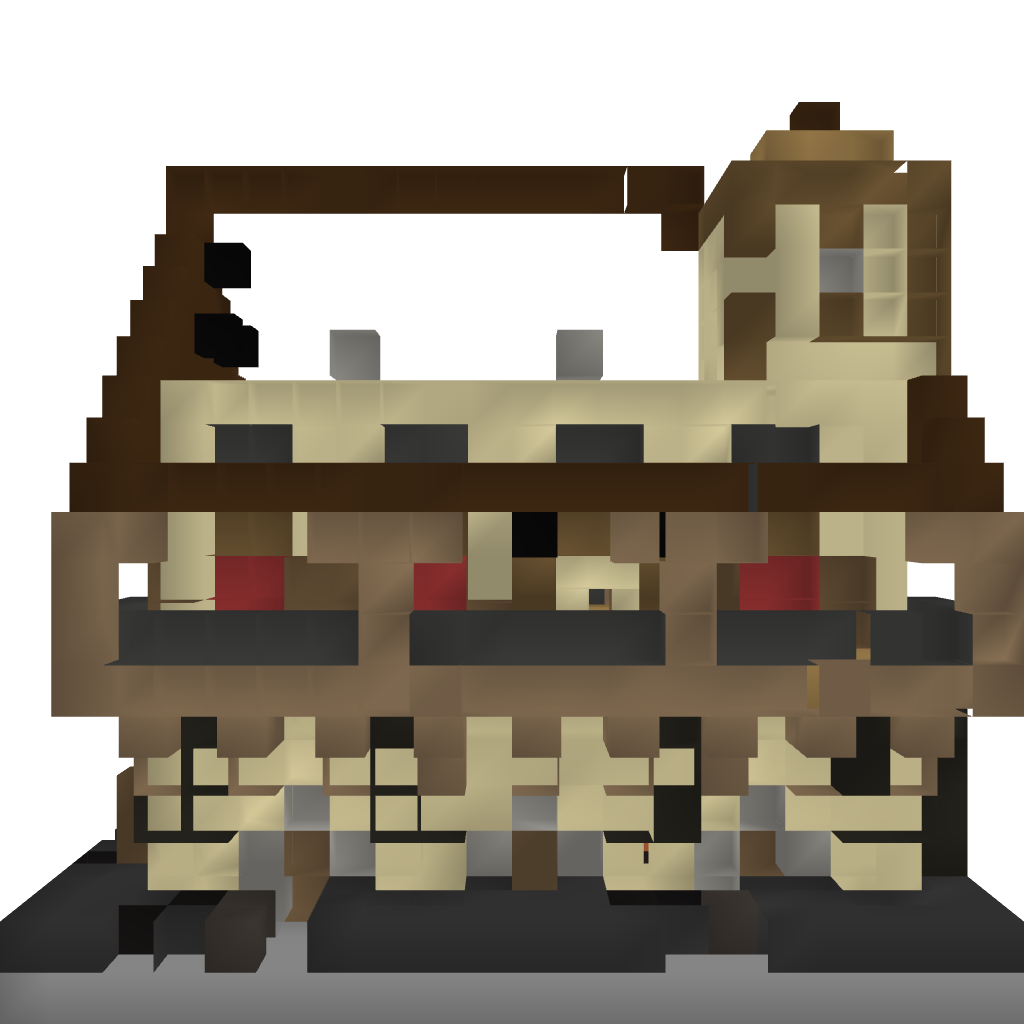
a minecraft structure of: Medieval Hotel